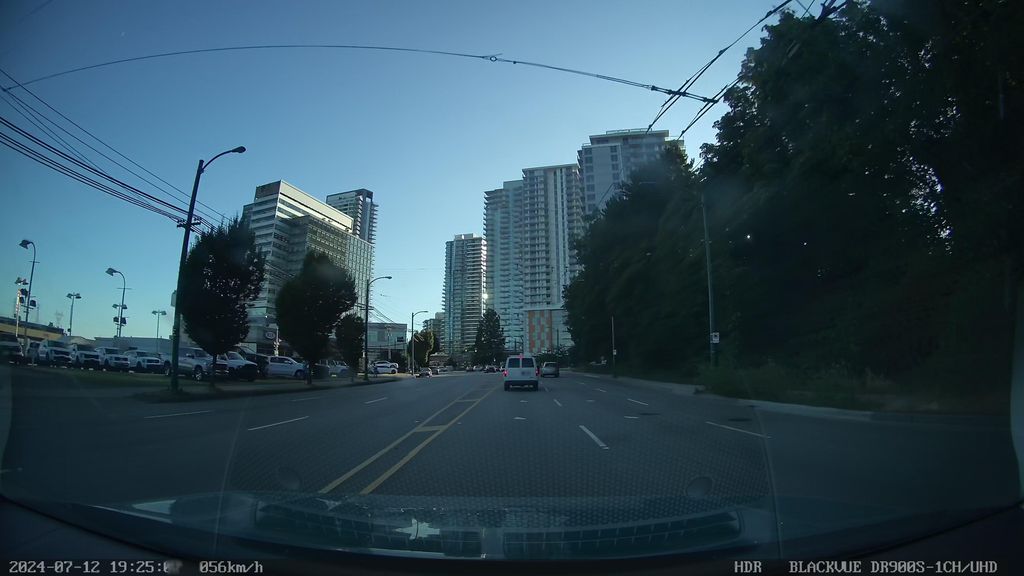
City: vancouver